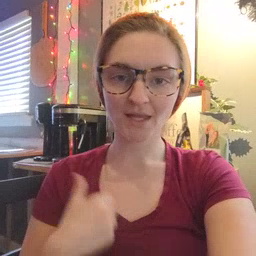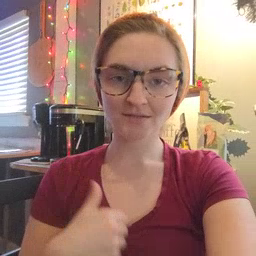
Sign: bath